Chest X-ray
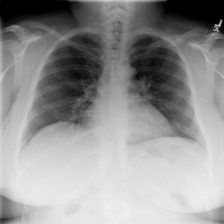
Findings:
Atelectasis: negative
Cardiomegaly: negative
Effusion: negative
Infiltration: negative
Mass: negative
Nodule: negative
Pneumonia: negative
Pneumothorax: negative
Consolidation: negative
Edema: negative
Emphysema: negative
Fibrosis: negative
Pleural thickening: negative
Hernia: negative